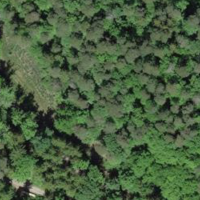
EUNIS habitat code: 44
Species observed at this site:
Lathraea squamaria